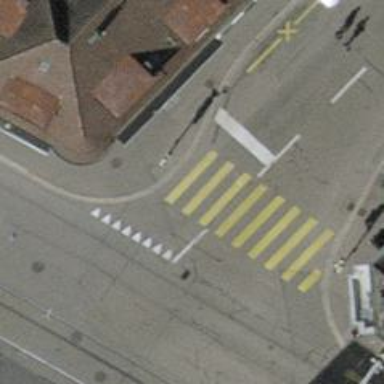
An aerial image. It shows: Footway with asphalt surface and zebra crossing.